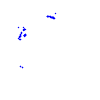
Particle: proton